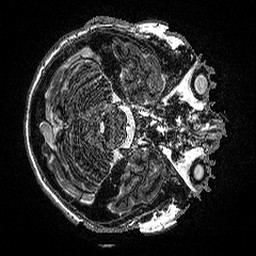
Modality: MP2RAGE
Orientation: axial
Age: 23
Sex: female
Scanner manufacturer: siemens
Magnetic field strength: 3 T
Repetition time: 5 s
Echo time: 0.00298 s